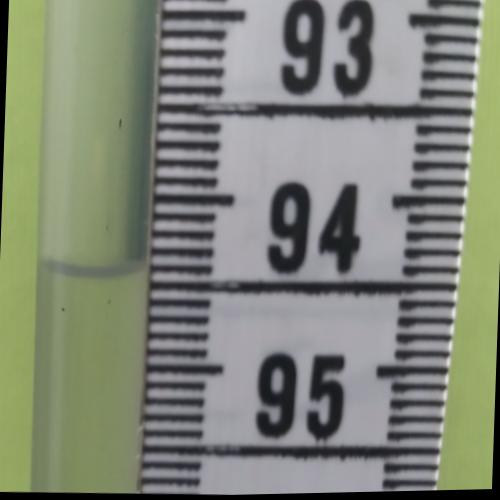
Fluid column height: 94.4 cm